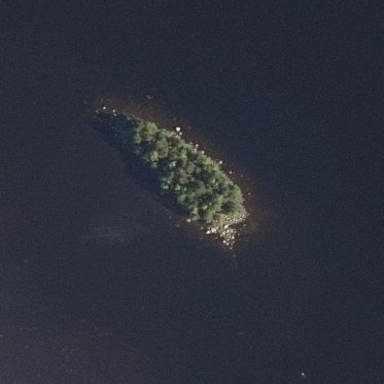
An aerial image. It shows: Islet.